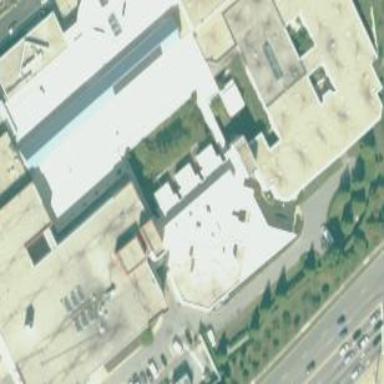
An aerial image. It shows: Hospital building.